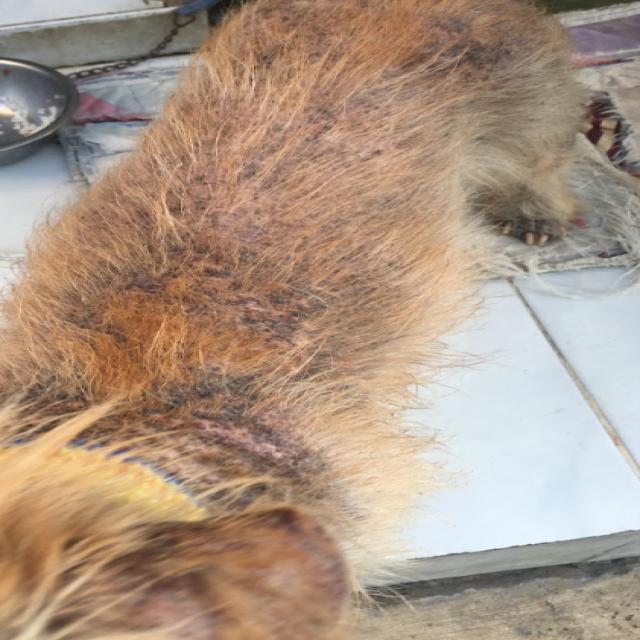
Canine demodicosis (Demodex mange) — caused by Demodex canis mites. Presents with alopecia, follicular papules, pustules, and comedones. Often localized on face and forelimbs.